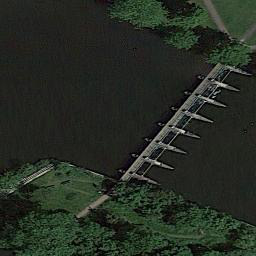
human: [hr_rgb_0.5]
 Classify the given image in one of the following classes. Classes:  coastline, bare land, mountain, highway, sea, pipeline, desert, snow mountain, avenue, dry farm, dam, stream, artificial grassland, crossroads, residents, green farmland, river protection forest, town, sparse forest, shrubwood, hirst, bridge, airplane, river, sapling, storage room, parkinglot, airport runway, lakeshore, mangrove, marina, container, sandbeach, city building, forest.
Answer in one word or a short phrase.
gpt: dam